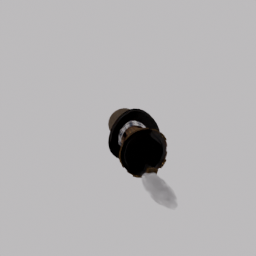
Label: people